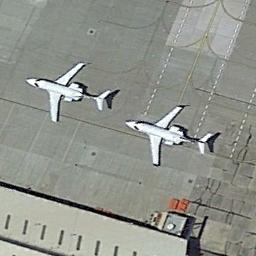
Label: airplane